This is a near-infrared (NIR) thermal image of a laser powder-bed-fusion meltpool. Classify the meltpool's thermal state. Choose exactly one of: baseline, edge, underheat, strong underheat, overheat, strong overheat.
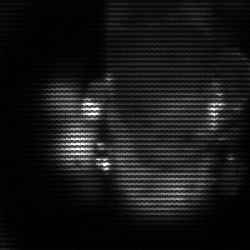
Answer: strong underheat